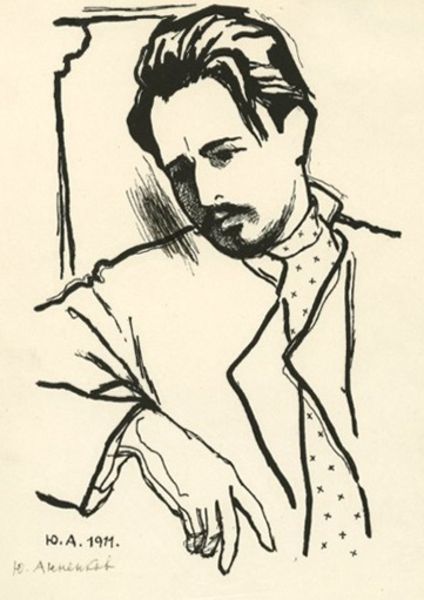
Titel: Portrait of Leonid Andreev, Portrait of Leonid Andreev
Künstler: Iurii Pavlovich (Georges) Annenkov
Standort: Amherst (Massachusetts, USA)
Institution: Mead Art Museum, Amherst College
Schlagwörter: hand, kopf, mann, schatten, weiß, finger, nase, ohr, schwarz, zeichnung, anzug, bart, hemd, jacke, wand, augen, gesicht, kragen, rahmen, trauer, ärmel, bild, portrait, spiegel, haare, ohren, scheitel, white, black, hair, revers, punkte, tusche, kreuz, strähne, kreuze, sad, man, drawing, black and white, graphic, line, sketch, gezeichnet, pen, ink, study, pencil, gesture, self-portrait, melancholy, crosshatching, rmann, contour, melancholic, sumi, 1941